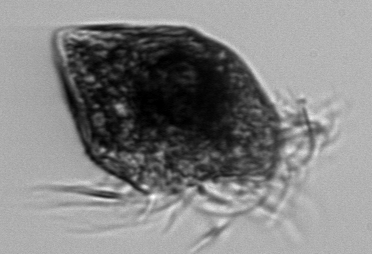
Label: Strombidium_morphotype1